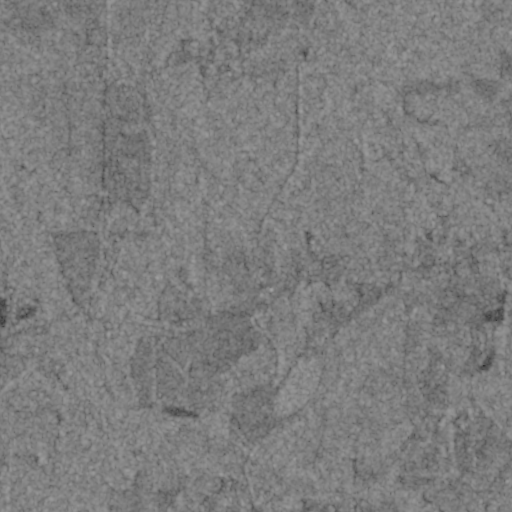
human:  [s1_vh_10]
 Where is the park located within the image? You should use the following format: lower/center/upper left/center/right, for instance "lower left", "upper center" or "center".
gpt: The park is located in the upper center of the image.
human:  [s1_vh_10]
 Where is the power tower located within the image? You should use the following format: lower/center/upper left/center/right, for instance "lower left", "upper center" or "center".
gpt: The power tower is located in the lower of the image.
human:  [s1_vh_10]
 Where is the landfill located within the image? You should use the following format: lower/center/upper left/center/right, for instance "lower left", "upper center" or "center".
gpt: There is no landfill in the image.

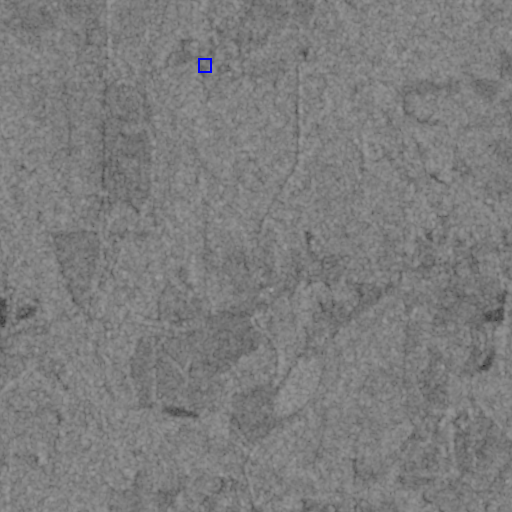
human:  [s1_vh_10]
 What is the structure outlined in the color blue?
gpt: The structure outlined in blue is a park.
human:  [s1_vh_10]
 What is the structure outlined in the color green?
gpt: There is no green outline.